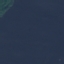
Label: SeaLake